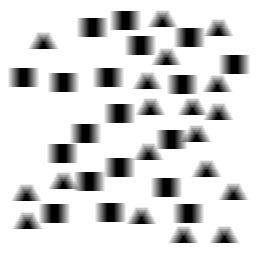
Squares: 19
Triangles: 19
Stars: 0
Total shapes: 38